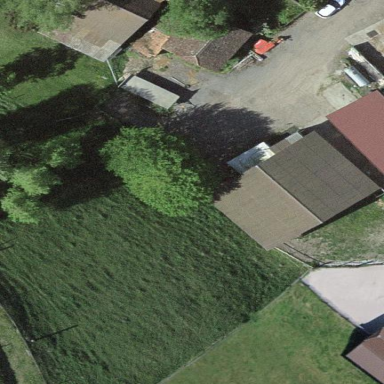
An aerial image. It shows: Shed building.